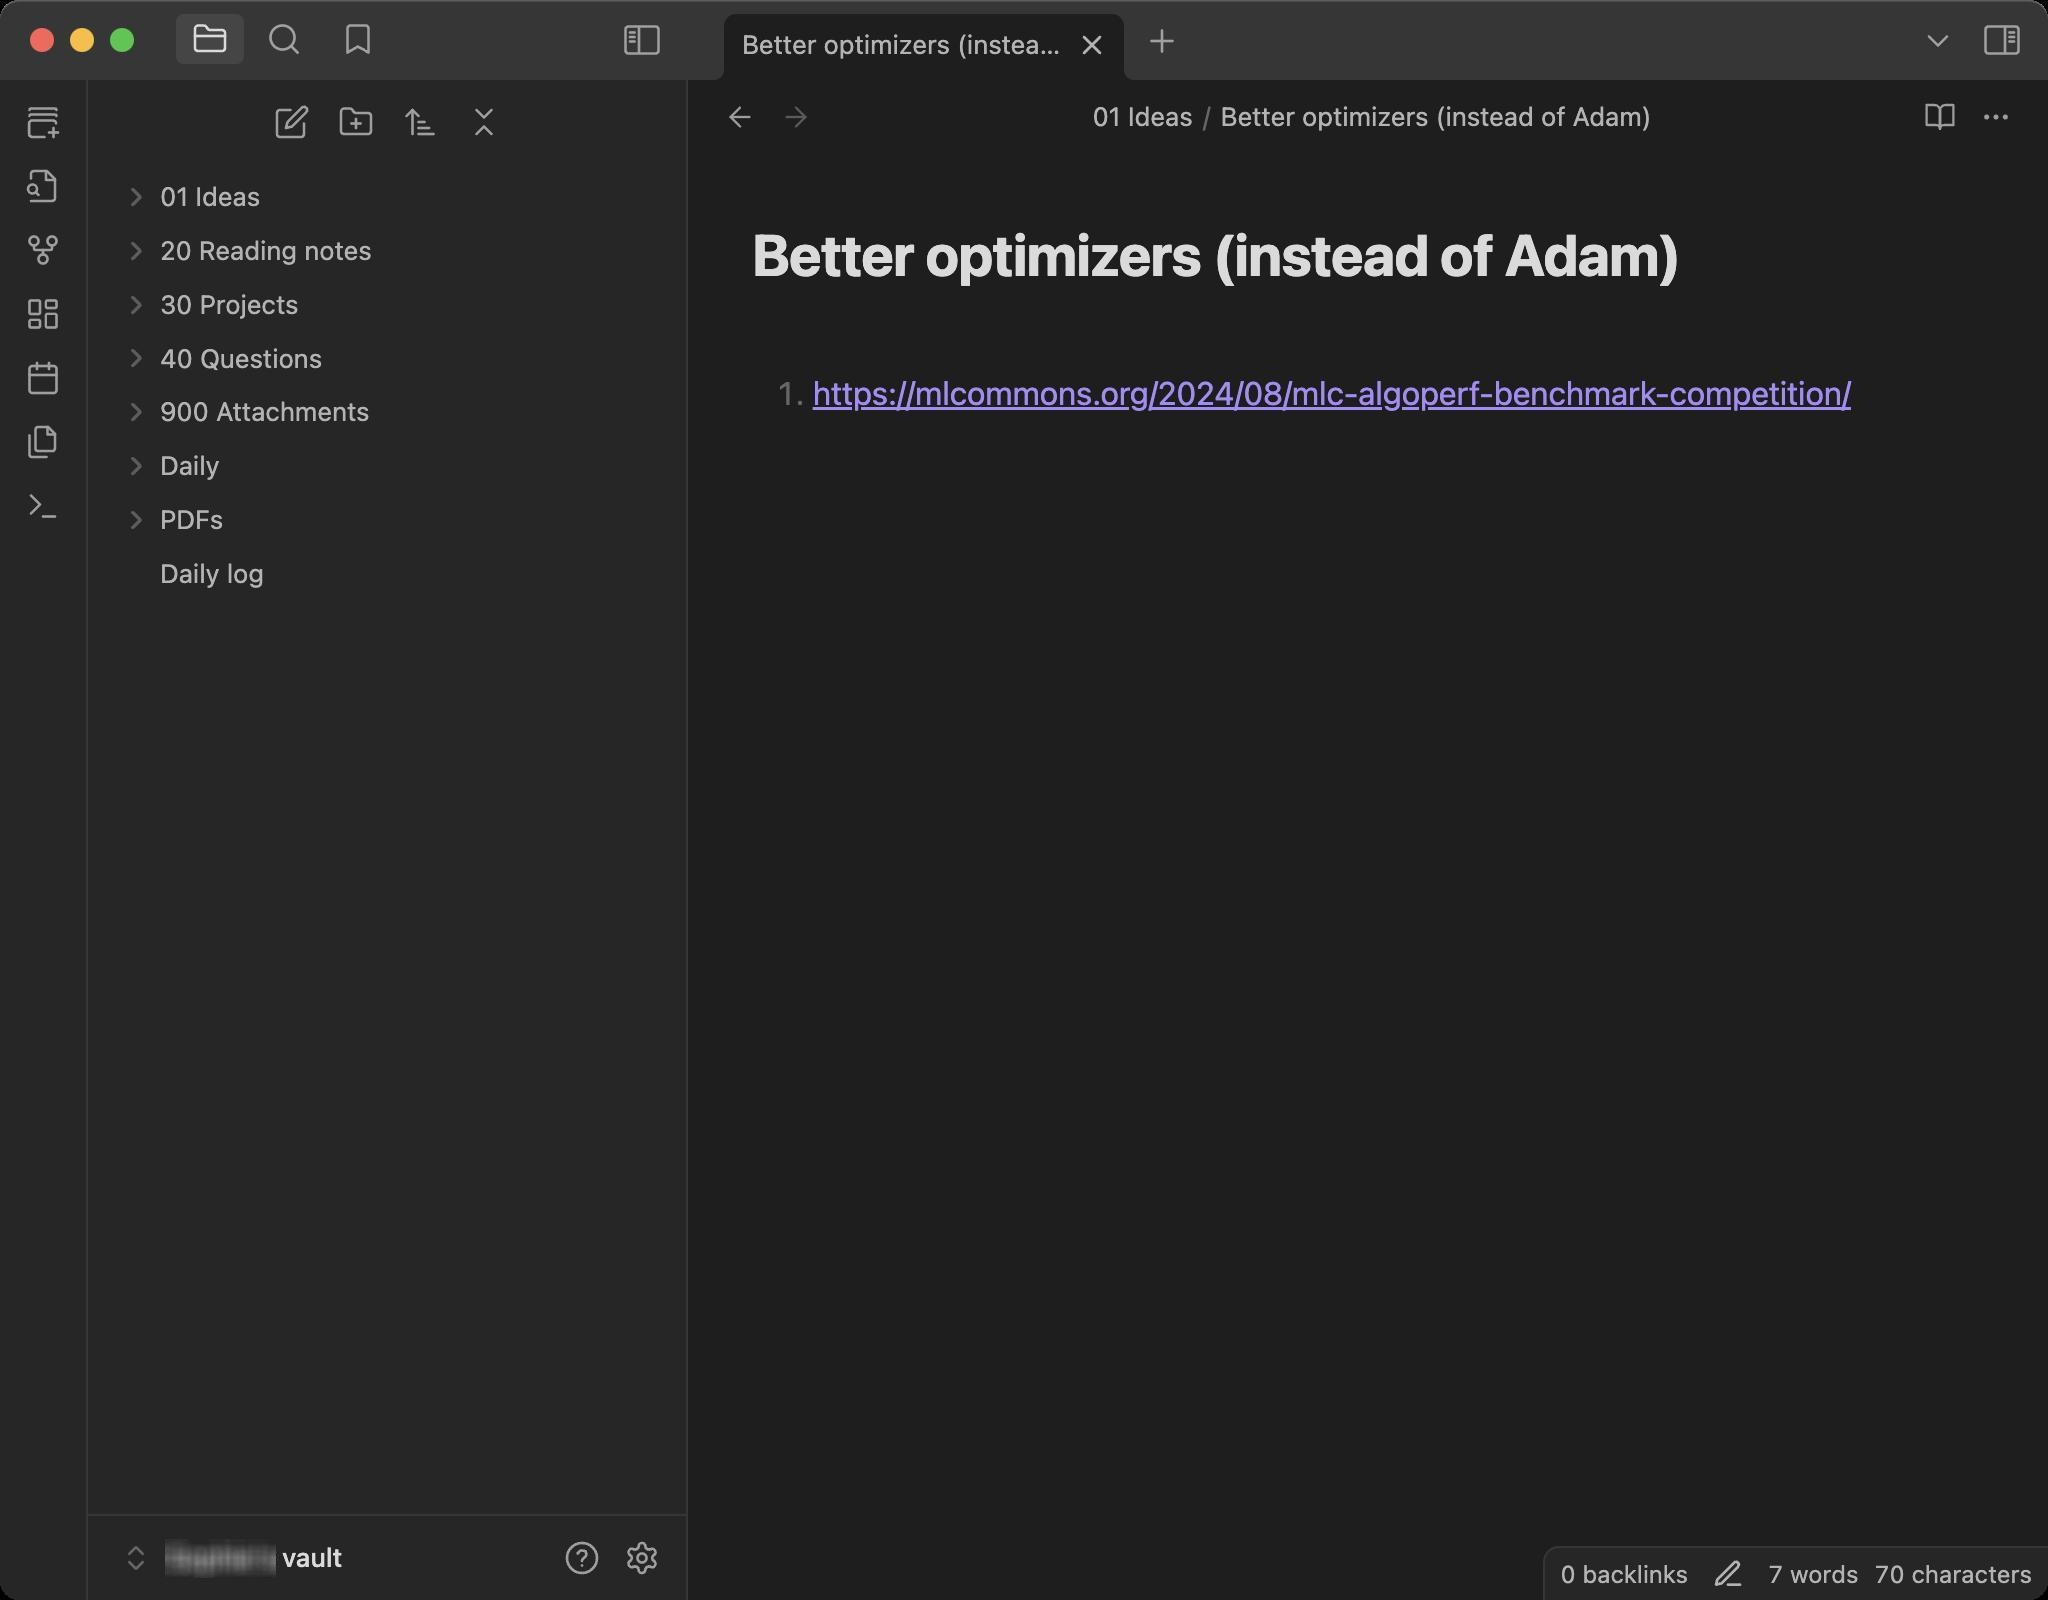
Accessibility tree:
{"name": "Better_optimizers_(instead_of_Adam)_-_Sophie's_vault_-_Obsidian_v1.6.7", "role": "AXWindow", "description": null, "role_description": "standard window", "value": null, "position": "325.00;113.00", "size": "1024;800", "children": [{"name": "", "role": "AXGroup", "description": "", "role_description": "group", "value": "", "position": "0.00;0.00", "size": "1024;800", "children": [{"name": "", "role": "AXGroup", "description": "", "role_description": "group", "value": "", "position": "0.00;0.00", "size": "1024;800", "children": [{"name": "", "role": "AXGroup", "description": "", "role_description": "group", "value": "", "position": "0.00;0.00", "size": "1024;800", "children": [{"name": "", "role": "AXGroup", "description": "", "role_description": "group", "value": "", "position": "0.00;0.00", "size": "1024;800", "children": [{"name": "Better_optimizers_(instead_of_Adam)_-_Sophie's_vault_-_Obsidian_v1.6.7", "role": "AXWebArea", "description": "", "role_description": "HTML content", "value": "", "position": "0.00;0.00", "size": "1024;800", "children": [{"name": "", "role": "AXGroup", "description": "", "role_description": "group", "value": "", "position": "0.00;0.00", "size": "1024;800", "children": [{"name": "", "role": "AXGroup", "description": "", "role_description": "group", "value": "", "position": "0.00;0.00", "size": "1024;800", "children": [{"name": "", "role": "AXGroup", "description": "", "role_description": "group", "value": "", "position": "0.00;0.00", "size": "1024;800", "children": [{"name": "", "role": "AXGroup", "description": "", "role_description": "group", "value": "", "position": "0.00;0.00", "size": "1024;800", "children": [{"name": "", "role": "AXGroup", "description": "", "role_description": "group", "value": "", "position": "0.00;40.00", "size": "44;760", "children": [{"name": "", "role": "AXGroup", "description": "Create new unique note", "role_description": "group", "value": "", "position": "7.00;48.00", "size": "30;26", "children": [{"name": "", "role": "AXImage", "description": "", "role_description": "image", "value": "", "position": "13.00;52.00", "size": "18;18", "children": []}]}, {"name": "", "role": "AXGroup", "description": "Open quick switcher", "role_description": "group", "value": "", "position": "7.00;80.00", "size": "30;26", "children": [{"name": "", "role": "AXImage", "description": "", "role_description": "image", "value": "", "position": "13.00;84.00", "size": "18;18", "children": []}]}, {"name": "", "role": "AXGroup", "description": "Open graph view", "role_description": "group", "value": "", "position": "7.00;112.00", "size": "30;26", "children": [{"name": "", "role": "AXImage", "description": "", "role_description": "image", "value": "", "position": "13.00;116.00", "size": "18;18", "children": []}]}, {"name": "", "role": "AXGroup", "description": "Create new canvas", "role_description": "group", "value": "", "position": "7.00;144.00", "size": "30;26", "children": [{"name": "", "role": "AXImage", "description": "", "role_description": "image", "value": "", "position": "13.00;148.00", "size": "18;18", "children": []}]}, {"name": "", "role": "AXGroup", "description": "Open today's daily note", "role_description": "group", "value": "", "position": "7.00;176.00", "size": "30;26", "children": [{"name": "", "role": "AXImage", "description": "", "role_description": "image", "value": "", "position": "13.00;180.00", "size": "18;18", "children": []}]}, {"name": "", "role": "AXGroup", "description": "Insert template", "role_description": "group", "value": "", "position": "7.00;208.00", "size": "30;26", "children": [{"name": "", "role": "AXImage", "description": "", "role_description": "image", "value": "", "position": "13.00;212.00", "size": "18;18", "children": []}]}, {"name": "", "role": "AXGroup", "description": "Open command palette", "role_description": "group", "value": "", "position": "7.00;240.00", "size": "30;26", "children": [{"name": "", "role": "AXImage", "description": "", "role_description": "image", "value": "", "position": "13.00;244.00", "size": "18;18", "children": []}]}]}, {"name": "", "role": "AXGroup", "description": "", "role_description": "group", "value": "", "position": "44.00;0.00", "size": "300;800", "children": [{"name": "", "role": "AXSplitter", "description": "", "role_description": "splitter", "value": "", "position": "341.00;0.00", "size": "3;800", "children": []}, {"name": "", "role": "AXGroup", "description": "", "role_description": "group", "value": "", "position": "52.00;767.00", "size": "220;25", "children": [{"name": "", "role": "AXImage", "description": "", "role_description": "image", "value": "", "position": "60.00;771.00", "size": "16;16", "children": []}, {"name": "", "role": "AXGroup", "description": "", "role_description": "group", "value": "", "position": "84.00;771.00", "size": "88;17", "children": [{"name": "", "role": "AXStaticText", "description": "", "role_description": "text", "value": "Sophie's vault", "position": "84.00;771.00", "size": "88;16", "children": []}]}]}, {"name": "", "role": "AXGroup", "description": "", "role_description": "group", "value": "", "position": "276.00;766.00", "size": "30;26", "children": [{"name": "", "role": "AXImage", "description": "", "role_description": "image", "value": "", "position": "282.00;770.00", "size": "18;18", "children": []}]}, {"name": "", "role": "AXGroup", "description": "", "role_description": "group", "value": "", "position": "306.00;766.00", "size": "30;26", "children": [{"name": "", "role": "AXImage", "description": "", "role_description": "image", "value": "", "position": "312.00;770.00", "size": "18;18", "children": []}]}, {"name": "", "role": "AXGroup", "description": "", "role_description": "group", "value": "", "position": "44.00;0.00", "size": "300;757", "children": [{"name": "", "role": "AXGroup", "description": "", "role_description": "group", "value": "", "position": "44.00;0.00", "size": "300;40", "children": [{"name": "", "role": "AXGroup", "description": "", "role_description": "group", "value": "", "position": "88.00;6.00", "size": "108;33", "children": [{"name": "", "role": "AXGroup", "description": "Files", "role_description": "group", "value": "", "position": "88.00;7.00", "size": "34;25", "children": [{"name": "", "role": "AXGroup", "description": "", "role_description": "group", "value": "", "position": "88.00;7.00", "size": "34;25", "children": [{"name": "", "role": "AXImage", "description": "", "role_description": "image", "value": "", "position": "96.00;11.00", "size": "18;18", "children": []}]}]}, {"name": "", "role": "AXGroup", "description": "Search", "role_description": "group", "value": "", "position": "125.00;7.00", "size": "34;25", "children": [{"name": "", "role": "AXGroup", "description": "", "role_description": "group", "value": "", "position": "125.00;7.00", "size": "34;25", "children": [{"name": "", "role": "AXGroup", "description": "", "role_description": "group", "value": "", "position": "133.00;11.00", "size": "18;18", "children": [{"name": "", "role": "AXImage", "description": "", "role_description": "image", "value": "", "position": "133.00;11.00", "size": "18;18", "children": []}]}]}]}, {"name": "", "role": "AXGroup", "description": "Bookmarks", "role_description": "group", "value": "", "position": "162.00;7.00", "size": "34;25", "children": [{"name": "", "role": "AXGroup", "description": "", "role_description": "group", "value": "", "position": "162.00;7.00", "size": "34;25", "children": [{"name": "", "role": "AXGroup", "description": "", "role_description": "group", "value": "", "position": "170.00;11.00", "size": "18;18", "children": [{"name": "", "role": "AXImage", "description": "", "role_description": "image", "value": "", "position": "170.00;11.00", "size": "18;18", "children": []}]}]}]}]}, {"name": "", "role": "AXGroup", "description": "", "role_description": "group", "value": "", "position": "306.00;0.00", "size": "30;39", "children": [{"name": "", "role": "AXGroup", "description": "", "role_description": "group", "value": "", "position": "306.00;8.00", "size": "30;24", "children": [{"name": "", "role": "AXImage", "description": "", "role_description": "image", "value": "", "position": "312.00;11.00", "size": "18;18", "children": []}]}]}]}, {"name": "", "role": "AXGroup", "description": "", "role_description": "group", "value": "", "position": "44.00;40.00", "size": "300;717", "children": [{"name": "", "role": "AXGroup", "description": "", "role_description": "group", "value": "", "position": "44.00;40.00", "size": "300;717", "children": [{"name": "", "role": "AXGroup", "description": "", "role_description": "group", "value": "", "position": "44.00;40.00", "size": "300;717", "children": [{"name": "", "role": "AXGroup", "description": "New note", "role_description": "group", "value": "", "position": "131.00;48.00", "size": "30;26", "children": [{"name": "", "role": "AXImage", "description": "", "role_description": "image", "value": "", "position": "137.00;52.00", "size": "18;18", "children": []}]}, {"name": "", "role": "AXGroup", "description": "New folder", "role_description": "group", "value": "", "position": "163.00;48.00", "size": "30;26", "children": [{"name": "", "role": "AXImage", "description": "", "role_description": "image", "value": "", "position": "169.00;52.00", "size": "18;18", "children": []}]}, {"name": "", "role": "AXGroup", "description": "Change sort order", "role_description": "group", "value": "", "position": "195.00;48.00", "size": "30;26", "children": [{"name": "", "role": "AXImage", "description": "", "role_description": "image", "value": "", "position": "201.00;52.00", "size": "18;18", "children": []}]}, {"name": "", "role": "AXGroup", "description": "Collapse all", "role_description": "group", "value": "", "position": "227.00;48.00", "size": "30;26", "children": [{"name": "", "role": "AXImage", "description": "", "role_description": "image", "value": "", "position": "233.00;52.00", "size": "18;18", "children": []}]}, {"name": "", "role": "AXGroup", "description": "", "role_description": "group", "value": "", "position": "44.00;82.00", "size": "300;675", "children": [{"name": "", "role": "AXGroup", "description": "", "role_description": "group", "value": "", "position": "56.00;86.00", "size": "276;25", "children": [{"name": "", "role": "AXGroup", "description": "", "role_description": "group", "value": "", "position": "136.00;177.00", "size": "0;15", "children": [{"name": "", "role": "AXStaticText", "description": "", "role_description": "text", "value": "​", "position": "80.00;91.00", "size": "0;15", "children": []}]}, {"name": "", "role": "AXGroup", "description": "", "role_description": "group", "value": "", "position": "60.00;90.00", "size": "16;17", "children": [{"name": "", "role": "AXGroup", "description": "", "role_description": "group", "value": "", "position": "123.00;181.00", "size": "0;15", "children": [{"name": "", "role": "AXStaticText", "description": "", "role_description": "text", "value": "​", "position": "63.00;91.00", "size": "0;15", "children": []}]}, {"name": "", "role": "AXImage", "description": "", "role_description": "image", "value": "", "position": "63.00;94.00", "size": "10;10", "children": []}]}, {"name": "", "role": "AXGroup", "description": "", "role_description": "group", "value": "", "position": "80.00;90.00", "size": "51;17", "children": [{"name": "", "role": "AXStaticText", "description": "", "role_description": "text", "value": "01 Ideas", "position": "80.00;91.00", "size": "51;15", "children": []}]}]}, {"name": "", "role": "AXGroup", "description": "", "role_description": "group", "value": "", "position": "56.00;113.00", "size": "276;25", "children": [{"name": "", "role": "AXGroup", "description": "", "role_description": "group", "value": "", "position": "136.00;230.00", "size": "0;16", "children": [{"name": "", "role": "AXStaticText", "description": "", "role_description": "text", "value": "​", "position": "80.00;117.00", "size": "0;16", "children": []}]}, {"name": "", "role": "AXGroup", "description": "", "role_description": "group", "value": "", "position": "60.00;117.00", "size": "16;17", "children": [{"name": "", "role": "AXGroup", "description": "", "role_description": "group", "value": "", "position": "123.00;234.00", "size": "0;16", "children": [{"name": "", "role": "AXStaticText", "description": "", "role_description": "text", "value": "​", "position": "63.00;117.00", "size": "0;16", "children": []}]}, {"name": "", "role": "AXImage", "description": "", "role_description": "image", "value": "", "position": "63.00;120.00", "size": "10;11", "children": []}]}, {"name": "", "role": "AXGroup", "description": "", "role_description": "group", "value": "", "position": "80.00;117.00", "size": "106;17", "children": [{"name": "", "role": "AXStaticText", "description": "", "role_description": "text", "value": "20 Reading notes", "position": "80.00;117.00", "size": "106;16", "children": []}]}]}, {"name": "", "role": "AXGroup", "description": "", "role_description": "group", "value": "", "position": "56.00;140.00", "size": "276;25", "children": [{"name": "", "role": "AXGroup", "description": "", "role_description": "group", "value": "", "position": "136.00;284.00", "size": "0;16", "children": [{"name": "", "role": "AXStaticText", "description": "", "role_description": "text", "value": "​", "position": "80.00;144.00", "size": "0;16", "children": []}]}, {"name": "", "role": "AXGroup", "description": "", "role_description": "group", "value": "", "position": "60.00;144.00", "size": "16;17", "children": [{"name": "", "role": "AXGroup", "description": "", "role_description": "group", "value": "", "position": "123.00;288.00", "size": "0;16", "children": [{"name": "", "role": "AXStaticText", "description": "", "role_description": "text", "value": "​", "position": "63.00;144.00", "size": "0;16", "children": []}]}, {"name": "", "role": "AXImage", "description": "", "role_description": "image", "value": "", "position": "63.00;147.00", "size": "10;11", "children": []}]}, {"name": "", "role": "AXGroup", "description": "", "role_description": "group", "value": "", "position": "80.00;144.00", "size": "70;17", "children": [{"name": "", "role": "AXStaticText", "description": "", "role_description": "text", "value": "30 Projects", "position": "80.00;144.00", "size": "70;16", "children": []}]}]}, {"name": "", "role": "AXGroup", "description": "", "role_description": "group", "value": "", "position": "56.00;167.00", "size": "276;25", "children": [{"name": "", "role": "AXGroup", "description": "", "role_description": "group", "value": "", "position": "136.00;338.00", "size": "0;16", "children": [{"name": "", "role": "AXStaticText", "description": "", "role_description": "text", "value": "​", "position": "80.00;171.00", "size": "0;16", "children": []}]}, {"name": "", "role": "AXGroup", "description": "", "role_description": "group", "value": "", "position": "60.00;171.00", "size": "16;17", "children": [{"name": "", "role": "AXGroup", "description": "", "role_description": "group", "value": "", "position": "123.00;342.00", "size": "0;16", "children": [{"name": "", "role": "AXStaticText", "description": "", "role_description": "text", "value": "​", "position": "63.00;171.00", "size": "0;16", "children": []}]}, {"name": "", "role": "AXImage", "description": "", "role_description": "image", "value": "", "position": "63.00;174.00", "size": "10;11", "children": []}]}, {"name": "", "role": "AXGroup", "description": "", "role_description": "group", "value": "", "position": "80.00;171.00", "size": "82;17", "children": [{"name": "", "role": "AXStaticText", "description": "", "role_description": "text", "value": "40 Questions", "position": "80.00;171.00", "size": "82;16", "children": []}]}]}, {"name": "", "role": "AXGroup", "description": "", "role_description": "group", "value": "", "position": "56.00;194.00", "size": "276;25", "children": [{"name": "", "role": "AXGroup", "description": "", "role_description": "group", "value": "", "position": "136.00;392.00", "size": "0;15", "children": [{"name": "", "role": "AXStaticText", "description": "", "role_description": "text", "value": "​", "position": "80.00;198.00", "size": "0;16", "children": []}]}, {"name": "", "role": "AXGroup", "description": "", "role_description": "group", "value": "", "position": "60.00;198.00", "size": "16;17", "children": [{"name": "", "role": "AXGroup", "description": "", "role_description": "group", "value": "", "position": "123.00;396.00", "size": "0;15", "children": [{"name": "", "role": "AXStaticText", "description": "", "role_description": "text", "value": "​", "position": "63.00;198.00", "size": "0;16", "children": []}]}, {"name": "", "role": "AXImage", "description": "", "role_description": "image", "value": "", "position": "63.00;201.00", "size": "10;11", "children": []}]}, {"name": "", "role": "AXGroup", "description": "", "role_description": "group", "value": "", "position": "80.00;198.00", "size": "105;17", "children": [{"name": "", "role": "AXStaticText", "description": "", "role_description": "text", "value": "900 Attachments", "position": "80.00;198.00", "size": "105;16", "children": []}]}]}, {"name": "", "role": "AXGroup", "description": "", "role_description": "group", "value": "", "position": "56.00;221.00", "size": "276;25", "children": [{"name": "", "role": "AXGroup", "description": "", "role_description": "group", "value": "", "position": "136.00;446.00", "size": "0;15", "children": [{"name": "", "role": "AXStaticText", "description": "", "role_description": "text", "value": "​", "position": "80.00;225.00", "size": "0;16", "children": []}]}, {"name": "", "role": "AXGroup", "description": "", "role_description": "group", "value": "", "position": "60.00;225.00", "size": "16;17", "children": [{"name": "", "role": "AXGroup", "description": "", "role_description": "group", "value": "", "position": "123.00;450.00", "size": "0;15", "children": [{"name": "", "role": "AXStaticText", "description": "", "role_description": "text", "value": "​", "position": "63.00;225.00", "size": "0;16", "children": []}]}, {"name": "", "role": "AXImage", "description": "", "role_description": "image", "value": "", "position": "63.00;228.00", "size": "10;11", "children": []}]}, {"name": "", "role": "AXGroup", "description": "", "role_description": "group", "value": "", "position": "80.00;225.00", "size": "30;17", "children": [{"name": "", "role": "AXStaticText", "description": "", "role_description": "text", "value": "Daily", "position": "80.00;225.00", "size": "30;16", "children": []}]}]}, {"name": "", "role": "AXGroup", "description": "", "role_description": "group", "value": "", "position": "56.00;247.00", "size": "276;26", "children": [{"name": "", "role": "AXGroup", "description": "", "role_description": "group", "value": "", "position": "136.00;499.00", "size": "0;16", "children": [{"name": "", "role": "AXStaticText", "description": "", "role_description": "text", "value": "​", "position": "80.00;252.00", "size": "0;15", "children": []}]}, {"name": "", "role": "AXGroup", "description": "", "role_description": "group", "value": "", "position": "60.00;251.00", "size": "16;18", "children": [{"name": "", "role": "AXGroup", "description": "", "role_description": "group", "value": "", "position": "123.00;503.00", "size": "0;16", "children": [{"name": "", "role": "AXStaticText", "description": "", "role_description": "text", "value": "​", "position": "63.00;252.00", "size": "0;15", "children": []}]}, {"name": "", "role": "AXImage", "description": "", "role_description": "image", "value": "", "position": "63.00;255.00", "size": "10;10", "children": []}]}, {"name": "", "role": "AXGroup", "description": "", "role_description": "group", "value": "", "position": "80.00;251.00", "size": "32;18", "children": [{"name": "", "role": "AXStaticText", "description": "", "role_description": "text", "value": "PDFs", "position": "80.00;252.00", "size": "32;15", "children": []}]}]}, {"name": "", "role": "AXGroup", "description": "", "role_description": "group", "value": "", "position": "56.00;274.00", "size": "276;26", "children": [{"name": "", "role": "AXGroup", "description": "", "role_description": "group", "value": "", "position": "136.00;553.00", "size": "0;16", "children": [{"name": "", "role": "AXStaticText", "description": "", "role_description": "text", "value": "​", "position": "80.00;279.00", "size": "0;15", "children": []}]}, {"name": "", "role": "AXGroup", "description": "", "role_description": "group", "value": "", "position": "80.00;278.00", "size": "53;18", "children": [{"name": "", "role": "AXStaticText", "description": "", "role_description": "text", "value": "Daily log", "position": "80.00;279.00", "size": "53;15", "children": []}]}]}]}]}]}]}]}]}, {"name": "", "role": "AXGroup", "description": "", "role_description": "group", "value": "", "position": "344.00;0.00", "size": "680;800", "children": [{"name": "", "role": "AXGroup", "description": "", "role_description": "group", "value": "", "position": "344.00;0.00", "size": "680;800", "children": [{"name": "", "role": "AXGroup", "description": "", "role_description": "group", "value": "", "position": "344.00;0.00", "size": "680;40", "children": [{"name": "", "role": "AXGroup", "description": "", "role_description": "group", "value": "", "position": "347.00;6.00", "size": "230;34", "children": [{"name": "", "role": "AXGroup", "description": "Better optimizers (instead of Adam)", "role_description": "group", "value": "", "position": "362.00;7.00", "size": "200;33", "children": [{"name": "", "role": "AXGroup", "description": "", "role_description": "group", "value": "", "position": "365.00;8.00", "size": "194;29", "children": [{"name": "", "role": "AXGroup", "description": "", "role_description": "group", "value": "", "position": "371.00;14.00", "size": "163;17", "children": [{"name": "", "role": "AXStaticText", "description": "", "role_description": "text", "value": "Better optimizers (instead of Adam)", "position": "371.00;14.00", "size": "160;16", "children": []}]}, {"name": "", "role": "AXGroup", "description": "Close", "role_description": "group", "value": "", "position": "536.00;12.00", "size": "20;21", "children": [{"name": "", "role": "AXImage", "description": "", "role_description": "image", "value": "", "position": "538.00;14.00", "size": "16;17", "children": []}]}]}]}]}, {"name": "", "role": "AXGroup", "description": "", "role_description": "group", "value": "", "position": "568.00;0.00", "size": "26;39", "children": [{"name": "", "role": "AXGroup", "description": "New tab", "role_description": "group", "value": "", "position": "568.00;8.00", "size": "26;26", "children": [{"name": "", "role": "AXImage", "description": "", "role_description": "image", "value": "", "position": "572.00;12.00", "size": "18;18", "children": []}]}]}, {"name": "", "role": "AXGroup", "description": "", "role_description": "group", "value": "", "position": "956.00;0.00", "size": "26;39", "children": [{"name": "", "role": "AXGroup", "description": "", "role_description": "group", "value": "", "position": "956.00;8.00", "size": "26;26", "children": [{"name": "", "role": "AXImage", "description": "", "role_description": "image", "value": "", "position": "960.00;12.00", "size": "18;18", "children": []}]}]}, {"name": "", "role": "AXGroup", "description": "", "role_description": "group", "value": "", "position": "986.00;0.00", "size": "38;39", "children": [{"name": "", "role": "AXGroup", "description": "", "role_description": "group", "value": "", "position": "986.00;8.00", "size": "30;24", "children": [{"name": "", "role": "AXImage", "description": "", "role_description": "image", "value": "", "position": "992.00;11.00", "size": "18;18", "children": []}]}]}]}, {"name": "", "role": "AXGroup", "description": "", "role_description": "group", "value": "", "position": "344.00;40.00", "size": "680;760", "children": [{"name": "", "role": "AXGroup", "description": "", "role_description": "group", "value": "", "position": "344.00;40.00", "size": "680;760", "children": [{"name": "", "role": "AXGroup", "description": "", "role_description": "group", "value": "", "position": "344.00;40.00", "size": "680;760", "children": [{"name": "", "role": "AXGroup", "description": "", "role_description": "group", "value": "", "position": "344.00;40.00", "size": "680;39", "children": [{"name": "", "role": "AXButton", "description": "Navigate back", "role_description": "button", "value": "", "position": "356.00;47.00", "size": "28;24", "children": [{"name": "", "role": "AXImage", "description": "", "role_description": "image", "value": "", "position": "362.00;51.00", "size": "16;16", "children": []}]}, {"name": "", "role": "AXButton", "description": "Navigate forward", "role_description": "button", "value": "", "position": "384.00;47.00", "size": "28;24", "children": [{"name": "", "role": "AXImage", "description": "", "role_description": "image", "value": "", "position": "390.00;51.00", "size": "16;16", "children": []}]}, {"name": "", "role": "AXGroup", "description": "", "role_description": "group", "value": "", "position": "420.00;40.00", "size": "528;38", "children": [{"name": "", "role": "AXGroup", "description": "", "role_description": "group", "value": "", "position": "542.00;48.00", "size": "65;21", "children": [{"name": "", "role": "AXGroup", "description": "", "role_description": "group", "value": "", "position": "542.00;48.00", "size": "59;21", "children": [{"name": "", "role": "AXStaticText", "description": "", "role_description": "text", "value": "01 Ideas", "position": "546.00;51.00", "size": "51;15", "children": []}]}, {"name": "", "role": "AXStaticText", "description": "", "role_description": "text", "value": "/", "position": "601.00;51.00", "size": "5;15", "children": []}]}, {"name": "", "role": "AXTextArea", "description": "", "role_description": "text entry area", "value": "Better optimizers (instead of Adam)", "position": "610.00;50.00", "size": "216;17", "children": [{"name": "", "role": "AXStaticText", "description": "", "role_description": "text", "value": "Better optimizers (instead of Adam)", "position": "610.00;51.00", "size": "216;15", "children": []}]}]}, {"name": "", "role": "AXButton", "description": "Current view: editing Click to read ⌘+Click to open to the right", "role_description": "button", "value": "", "position": "956.00;47.00", "size": "28;24", "children": [{"name": "", "role": "AXImage", "description": "", "role_description": "image", "value": "", "position": "962.00;51.00", "size": "16;16", "children": []}]}, {"name": "", "role": "AXButton", "description": "More options", "role_description": "button", "value": "", "position": "984.00;47.00", "size": "28;24", "children": [{"name": "", "role": "AXImage", "description": "", "role_description": "image", "value": "", "position": "990.00;51.00", "size": "16;16", "children": []}]}]}, {"name": "", "role": "AXGroup", "description": "", "role_description": "group", "value": "", "position": "344.00;78.00", "size": "680;722", "children": [{"name": "", "role": "AXGroup", "description": "", "role_description": "group", "value": "", "position": "344.00;78.00", "size": "680;722", "children": [{"name": "", "role": "AXGroup", "description": "", "role_description": "group", "value": "", "position": "344.00;78.00", "size": "680;722", "children": [{"name": "", "role": "AXGroup", "description": "", "role_description": "group", "value": "", "position": "344.00;0.00", "size": "0;1", "children": []}, {"name": "", "role": "AXGroup", "description": "", "role_description": "group", "value": "", "position": "344.00;78.00", "size": "680;722", "children": [{"name": "", "role": "AXTextArea", "description": "", "role_description": "text entry area", "value": "Better optimizers (instead of Adam)", "position": "376.00;110.00", "size": "601;35", "children": [{"name": "", "role": "AXStaticText", "description": "", "role_description": "text", "value": "Better optimizers (instead of Adam)", "position": "376.00;110.00", "size": "465;35", "children": []}]}, {"name": "", "role": "AXTextArea", "description": "", "role_description": "text entry area", "value": "\n1. https://mlcommons.org/2024/08/mlc-algoperf-benchmark-competition/ ", "position": "376.00;159.00", "size": "601;609", "children": [{"name": "", "role": "AXGroup", "description": "", "role_description": "group", "value": "", "position": "376.00;159.00", "size": "601;25", "children": [{"name": "\n", "role": "AXGroup", "description": "", "role_description": "group", "value": "", "position": "376.00;162.00", "size": "0;19", "children": []}]}, {"name": "", "role": "AXGroup", "description": "", "role_description": "group", "value": "", "position": "376.00;183.00", "size": "601;27", "children": [{"name": "", "role": "AXStaticText", "description": "", "role_description": "text", "value": "1. ", "position": "388.00;187.00", "size": "19;19", "children": []}, {"name": "", "role": "AXLink", "description": "https://mlcommons.org/2024/08/mlc-algoperf-benchmark-competition/", "role_description": "link", "value": "", "position": "406.00;187.00", "size": "520;19", "children": [{"name": "", "role": "AXStaticText", "description": "", "role_description": "text", "value": "https://mlcommons.org/2024/08/mlc-algoperf-benchmark-competition/", "position": "406.00;187.00", "size": "520;19", "children": []}]}, {"name": "", "role": "AXStaticText", "description": "", "role_description": "text", "value": " ", "position": "925.00;187.00", "size": "5;19", "children": []}]}]}]}]}]}]}]}]}]}]}]}]}]}, {"name": "", "role": "AXGroup", "description": "", "role_description": "group", "value": "", "position": "771.00;773.00", "size": "253;27", "children": [{"name": "", "role": "AXGroup", "description": "", "role_description": "group", "value": "", "position": "776.00;778.00", "size": "73;18", "children": [{"name": "", "role": "AXStaticText", "description": "", "role_description": "text", "value": "0 backlinks", "position": "780.00;780.00", "size": "65;14", "children": []}]}, {"name": "", "role": "AXGroup", "description": "Live Preview", "role_description": "group", "value": "", "position": "852.00;778.00", "size": "25;18", "children": [{"name": "", "role": "AXImage", "description": "", "role_description": "image", "value": "", "position": "856.00;779.00", "size": "17;16", "children": []}]}, {"name": "", "role": "AXStaticText", "description": "", "role_description": "text", "value": "7 words", "position": "884.00;780.00", "size": "46;14", "children": []}, {"name": "", "role": "AXStaticText", "description": "", "role_description": "text", "value": "70 characters", "position": "937.00;780.00", "size": "79;14", "children": []}]}]}]}]}]}]}]}]}, {"name": null, "role": "AXButton", "description": null, "role_description": "close button", "value": null, "position": "14.00;12.00", "size": "14;16", "children": []}, {"name": null, "role": "AXButton", "description": null, "role_description": "full screen button", "value": null, "position": "54.00;12.00", "size": "14;16", "children": [{"name": null, "role": "AXGroup", "description": null, "role_description": "group", "value": null, "position": "54.00;12.00", "size": "14;16", "children": []}]}, {"name": null, "role": "AXButton", "description": null, "role_description": "minimize button", "value": null, "position": "34.00;12.00", "size": "14;16", "children": []}]}